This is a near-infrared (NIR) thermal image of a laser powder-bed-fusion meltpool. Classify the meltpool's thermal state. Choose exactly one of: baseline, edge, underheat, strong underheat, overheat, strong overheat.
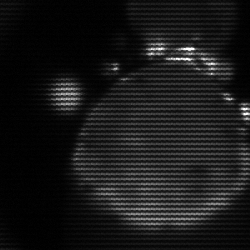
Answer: edge